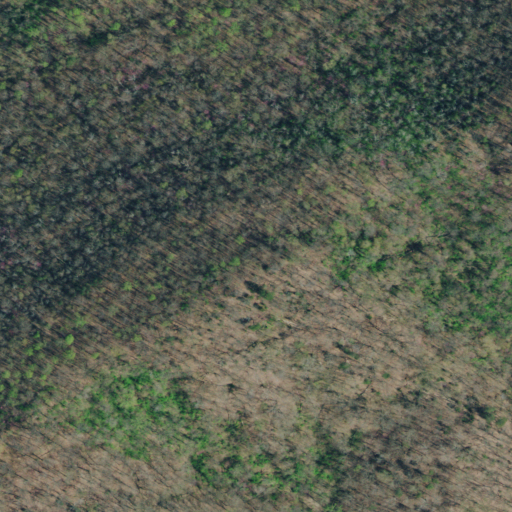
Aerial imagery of ridge(s) in Tennessee named Shields Ridge containing deciduous forest and mixed forest